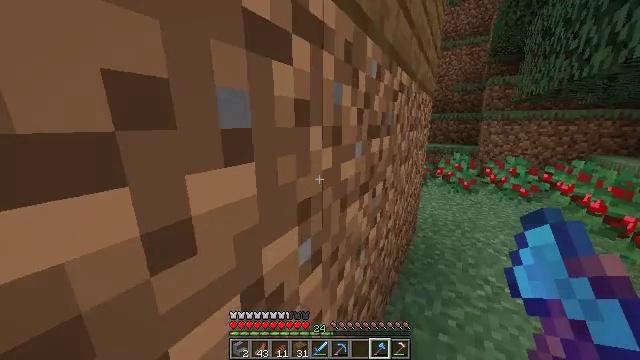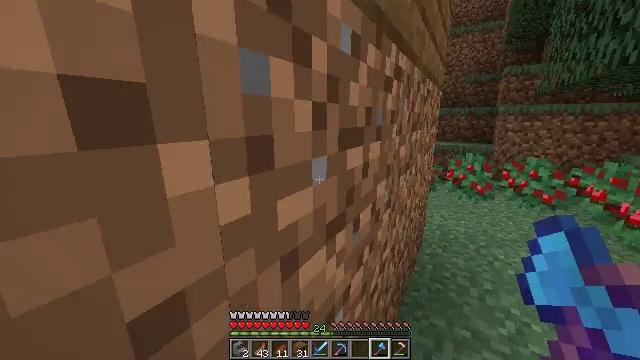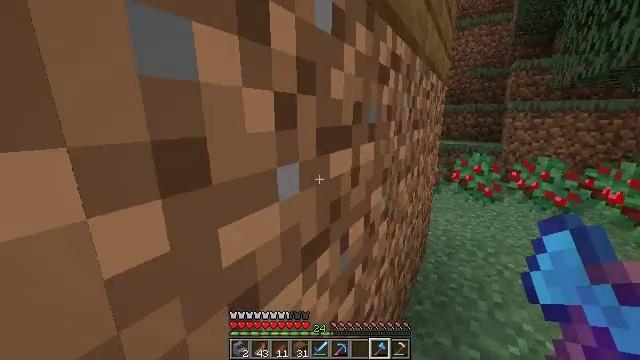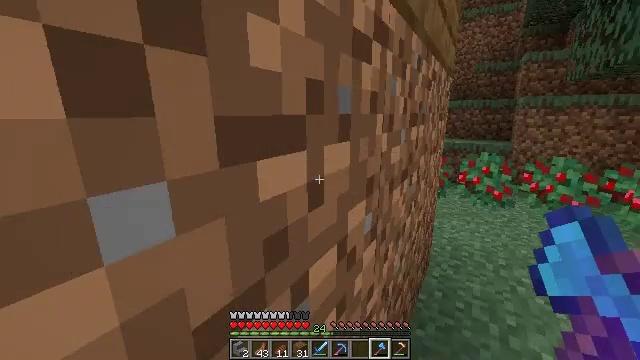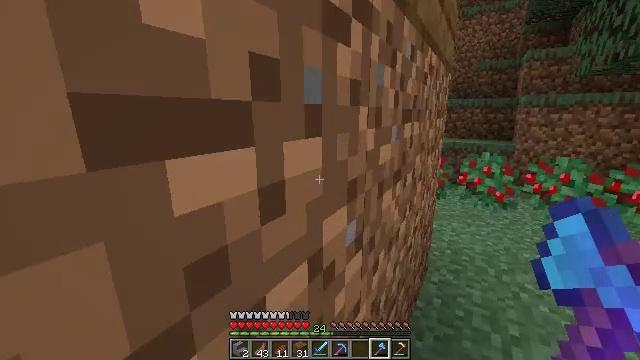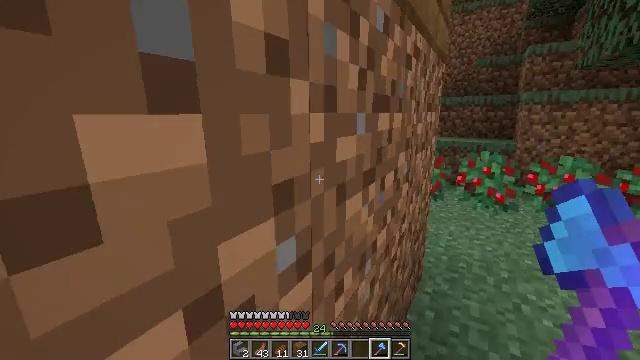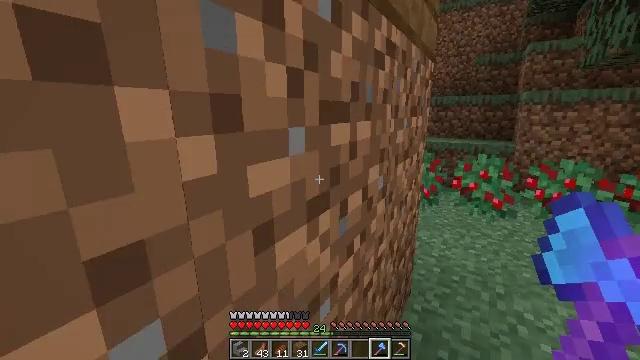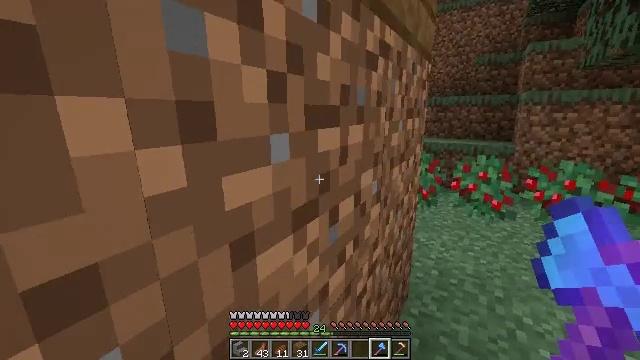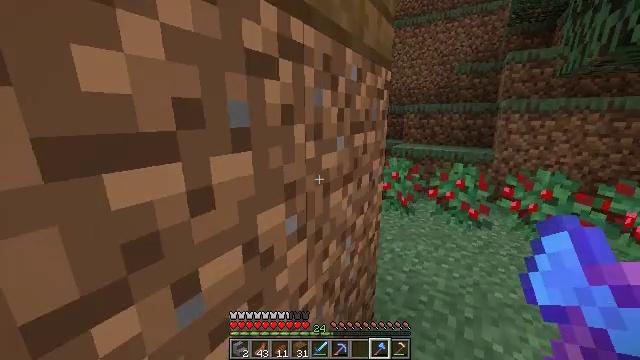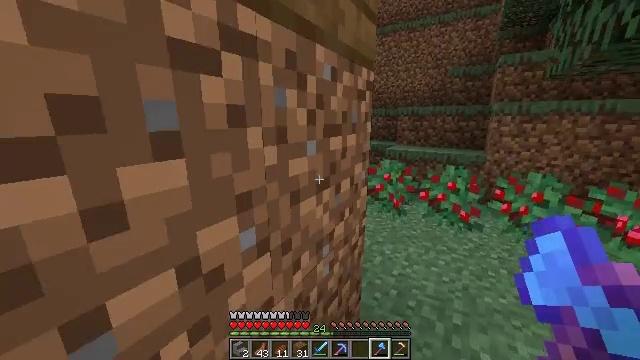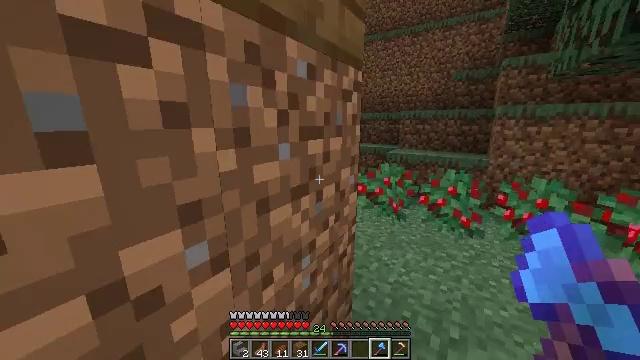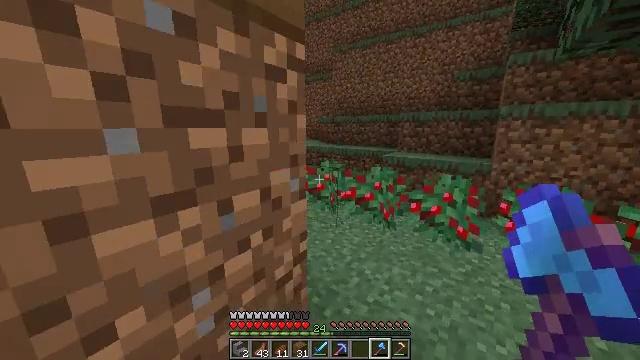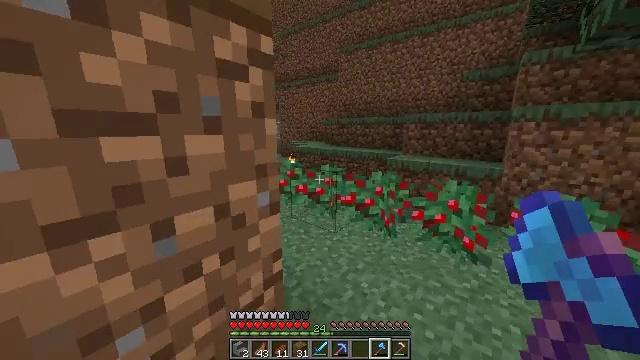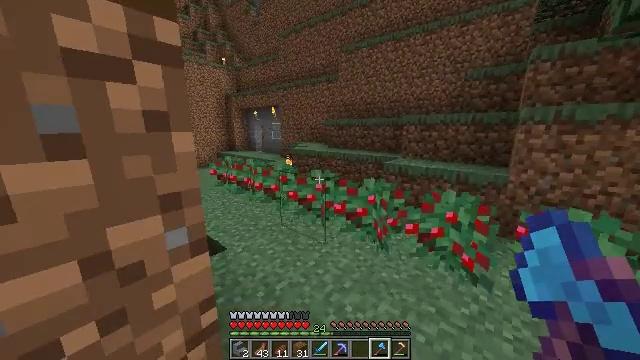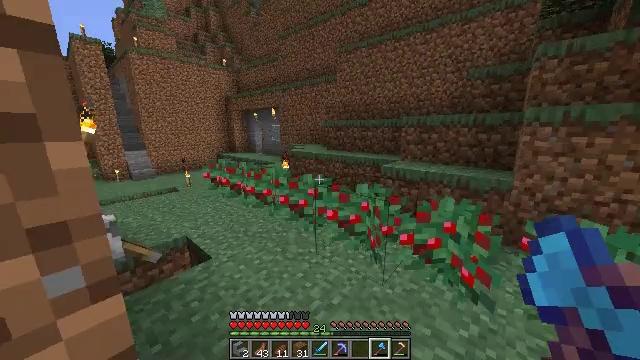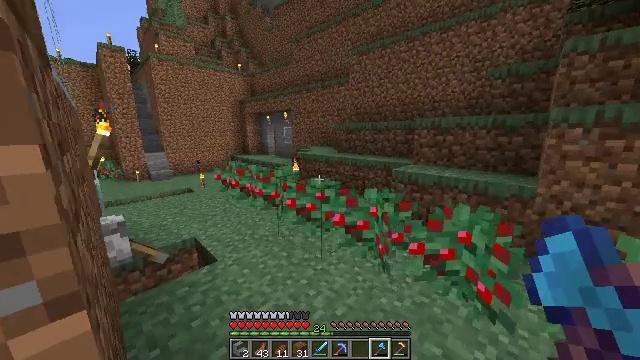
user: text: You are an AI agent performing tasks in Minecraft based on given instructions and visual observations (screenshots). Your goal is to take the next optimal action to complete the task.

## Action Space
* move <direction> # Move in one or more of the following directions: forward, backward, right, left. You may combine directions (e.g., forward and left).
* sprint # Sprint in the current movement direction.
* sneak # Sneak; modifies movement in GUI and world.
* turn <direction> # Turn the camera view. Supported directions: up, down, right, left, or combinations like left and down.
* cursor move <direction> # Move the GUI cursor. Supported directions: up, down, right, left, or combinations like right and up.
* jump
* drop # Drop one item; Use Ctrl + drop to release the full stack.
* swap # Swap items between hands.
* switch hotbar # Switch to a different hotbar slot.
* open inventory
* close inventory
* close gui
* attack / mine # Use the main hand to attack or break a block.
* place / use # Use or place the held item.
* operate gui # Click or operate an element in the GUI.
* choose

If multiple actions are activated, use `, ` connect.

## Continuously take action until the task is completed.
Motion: motion action
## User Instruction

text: Break the sweet berry bush to collect berries.
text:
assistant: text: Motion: move forward
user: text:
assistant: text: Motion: move forward
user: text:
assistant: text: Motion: move forward
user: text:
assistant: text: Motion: move forward and move right
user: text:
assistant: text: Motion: move forward and move right
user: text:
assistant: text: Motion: move forward and move right
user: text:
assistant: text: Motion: move forward and move right, sprint
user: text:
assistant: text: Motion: move forward and move right, sprint
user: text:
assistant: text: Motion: move forward and move right, sprint
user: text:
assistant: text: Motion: move forward and move right, sprint, turn left
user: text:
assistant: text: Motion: move forward and move right, sprint, turn left
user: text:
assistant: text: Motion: move forward and move right, sprint, turn left
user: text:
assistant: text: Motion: move forward and move right, sprint, turn left
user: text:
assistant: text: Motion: move forward and move right, sprint
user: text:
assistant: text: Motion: move forward and move right, sprint, turn left
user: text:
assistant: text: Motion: move forward and move right, sprint, turn left and up
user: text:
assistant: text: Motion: move forward and move right, sprint, turn left and up
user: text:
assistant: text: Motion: move forward, turn left and up
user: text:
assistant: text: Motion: move forward, turn left and up
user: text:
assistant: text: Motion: move forward, turn left
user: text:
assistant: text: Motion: move forward
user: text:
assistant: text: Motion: move forward, sprint
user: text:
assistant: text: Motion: move forward, sprint
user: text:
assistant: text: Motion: move forward, sprint
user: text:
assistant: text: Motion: move forward, sprint
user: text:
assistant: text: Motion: move forward
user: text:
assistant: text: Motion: move forward
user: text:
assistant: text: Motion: move forward
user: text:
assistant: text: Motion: move forward, turn left
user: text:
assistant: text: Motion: move forward, turn left